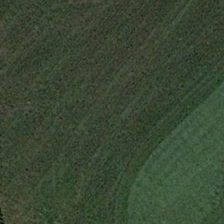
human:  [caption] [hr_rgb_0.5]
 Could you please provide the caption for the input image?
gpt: the meadow is green ,smooth and endless .

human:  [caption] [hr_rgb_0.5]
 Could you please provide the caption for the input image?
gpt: a very big forest .

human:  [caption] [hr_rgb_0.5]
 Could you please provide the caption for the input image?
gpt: a green line is in the middle of the meadow .

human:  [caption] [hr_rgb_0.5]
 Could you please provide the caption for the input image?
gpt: a dark green light green variety of plants .

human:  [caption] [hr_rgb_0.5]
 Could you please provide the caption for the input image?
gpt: the meadow is green ,smooth and endless .